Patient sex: F
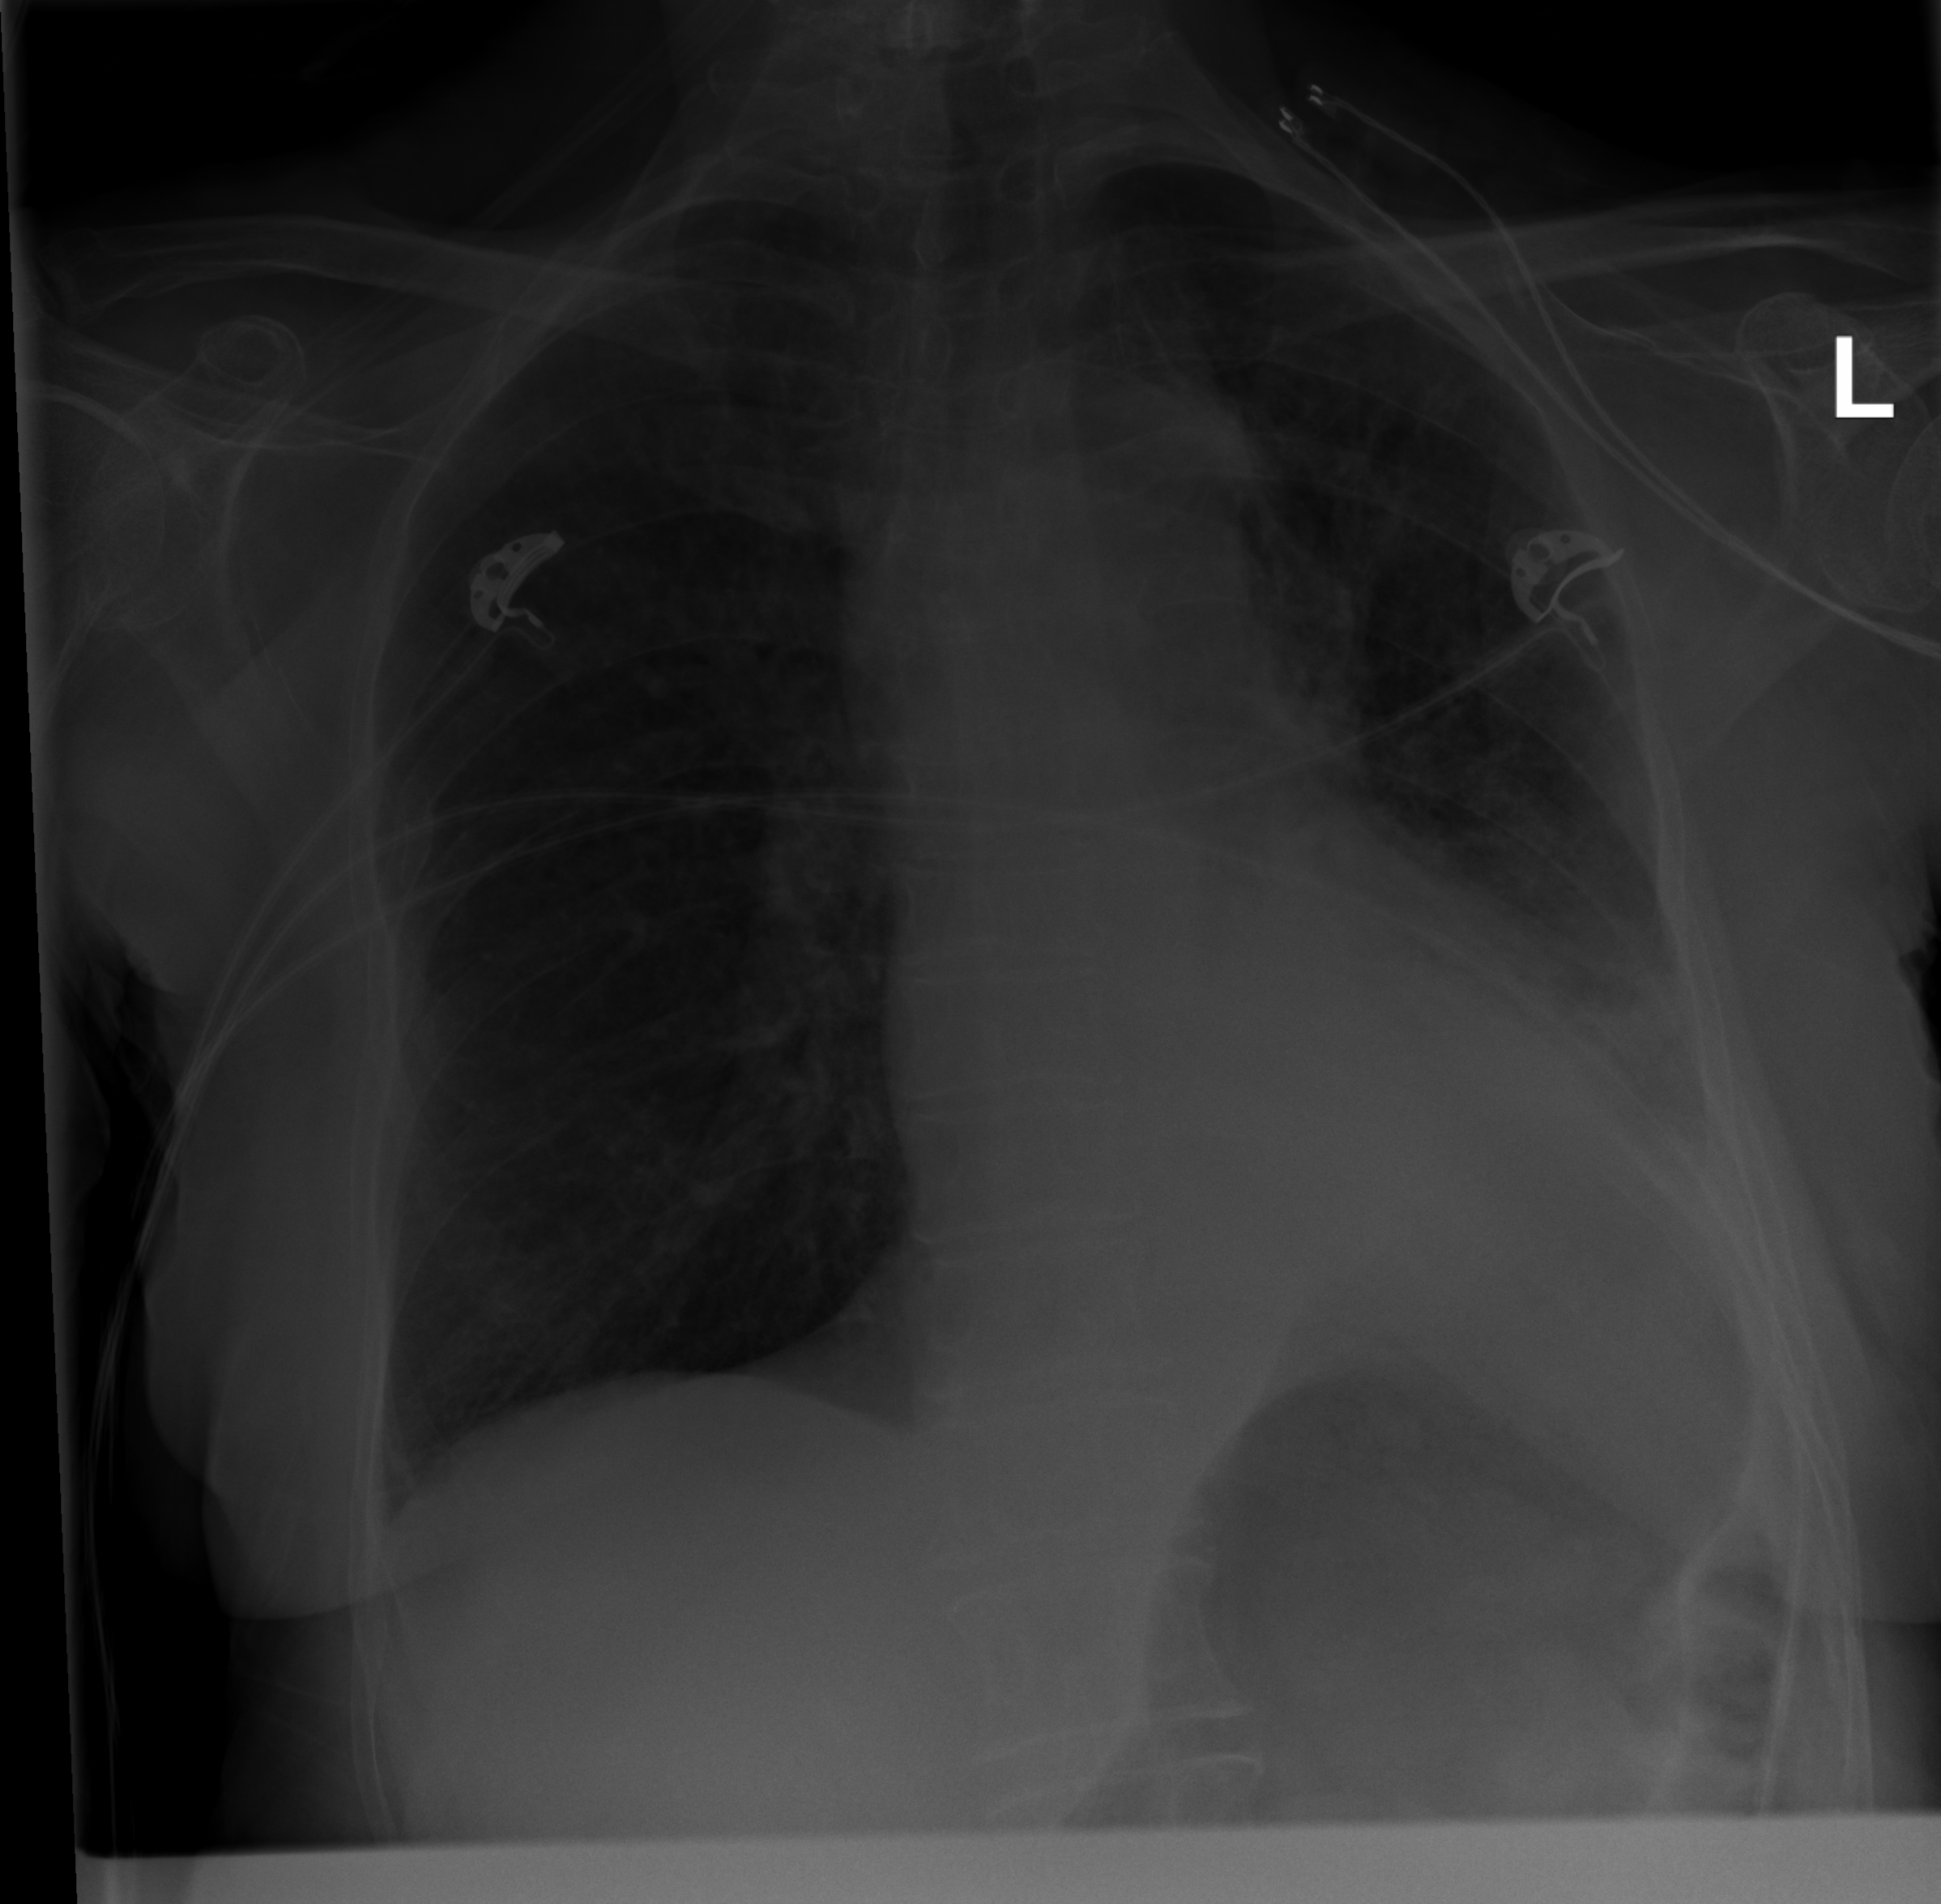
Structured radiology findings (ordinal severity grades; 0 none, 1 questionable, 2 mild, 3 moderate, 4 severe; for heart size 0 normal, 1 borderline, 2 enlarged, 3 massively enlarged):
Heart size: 0
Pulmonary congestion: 0
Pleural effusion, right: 0
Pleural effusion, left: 2
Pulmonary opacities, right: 0
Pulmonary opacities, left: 0
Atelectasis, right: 0
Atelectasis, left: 3